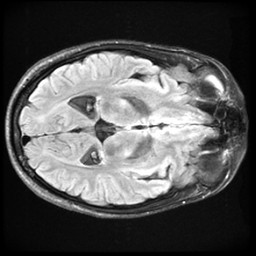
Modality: FLAIR
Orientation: axial
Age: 22
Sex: male
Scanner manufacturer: ge
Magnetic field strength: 3 T
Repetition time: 11 s
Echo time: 0.1497 s